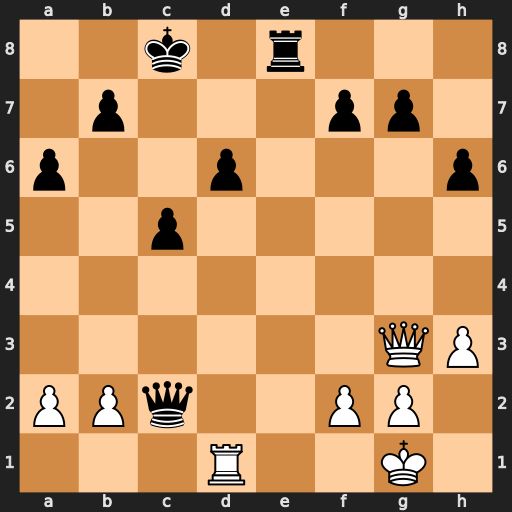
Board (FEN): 2k1r3/1p3pp1/p2p3p/2p5/8/6QP/PPq2PP1/3R2K1
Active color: w
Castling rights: -
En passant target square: -
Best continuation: Qxd6 Qxd1+ Qxd1